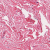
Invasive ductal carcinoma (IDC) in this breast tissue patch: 0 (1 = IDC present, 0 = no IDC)